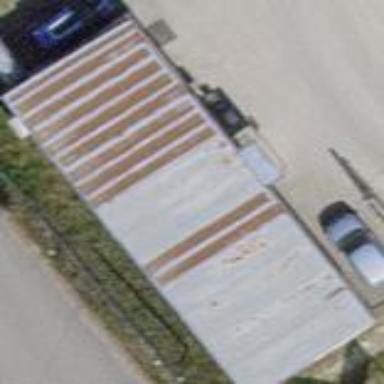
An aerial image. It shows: Industrial building.